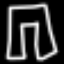
Label: pants